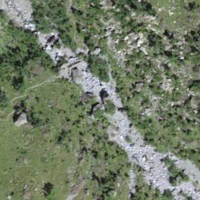
EUNIS habitat code: 23
Species observed at this site:
Astrantia major
Vincetoxicum hirundinaria